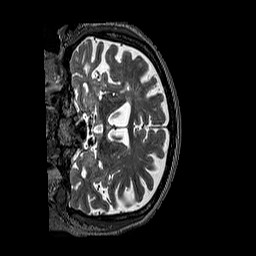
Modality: T2w
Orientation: coronal
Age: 68
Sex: female
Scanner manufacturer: siemens
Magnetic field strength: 3 T
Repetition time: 3.2 s
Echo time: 0.567 s